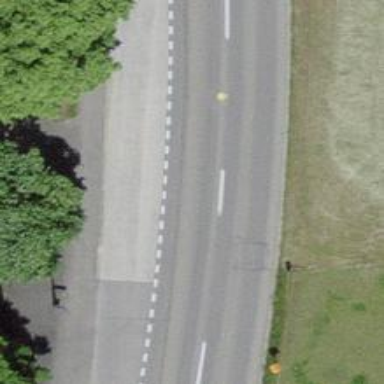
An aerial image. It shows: Bus stop equipped with public transport stop position.